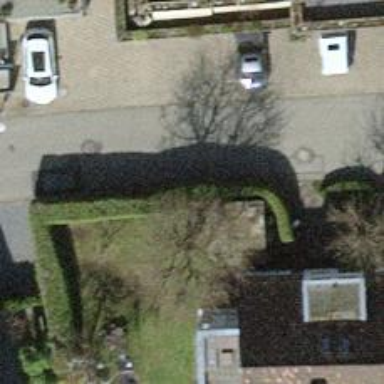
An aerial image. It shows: Hedge acting as barrier.